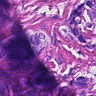
Metastatic tissue present: yes